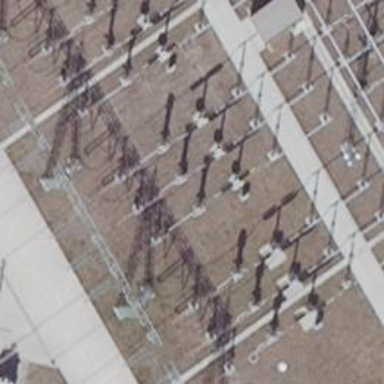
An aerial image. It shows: Outdoor switch with three cables connected.